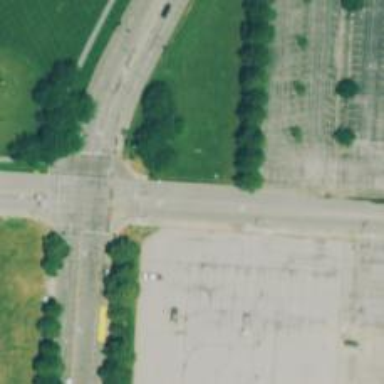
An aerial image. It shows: Dash road marking.